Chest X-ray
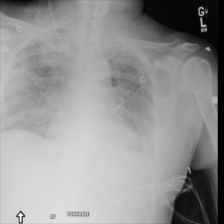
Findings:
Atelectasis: negative
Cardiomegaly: negative
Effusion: negative
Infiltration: negative
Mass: negative
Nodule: negative
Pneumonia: negative
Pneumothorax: negative
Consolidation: negative
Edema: negative
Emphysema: negative
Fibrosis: negative
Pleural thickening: negative
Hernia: negative